Interaction volume radius: 10 \u00c5
Interaction volume height: 35 \u00c5
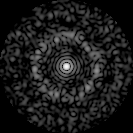
Disorder parameter: 0.8655